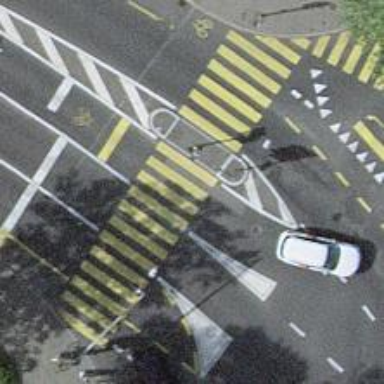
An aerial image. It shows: Road crossing with traffic signals and island.